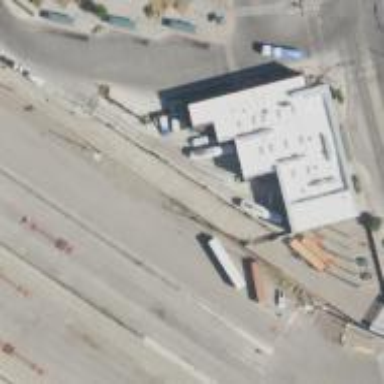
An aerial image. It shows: Tram railway tunnel passing through building's service yard.